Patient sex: M
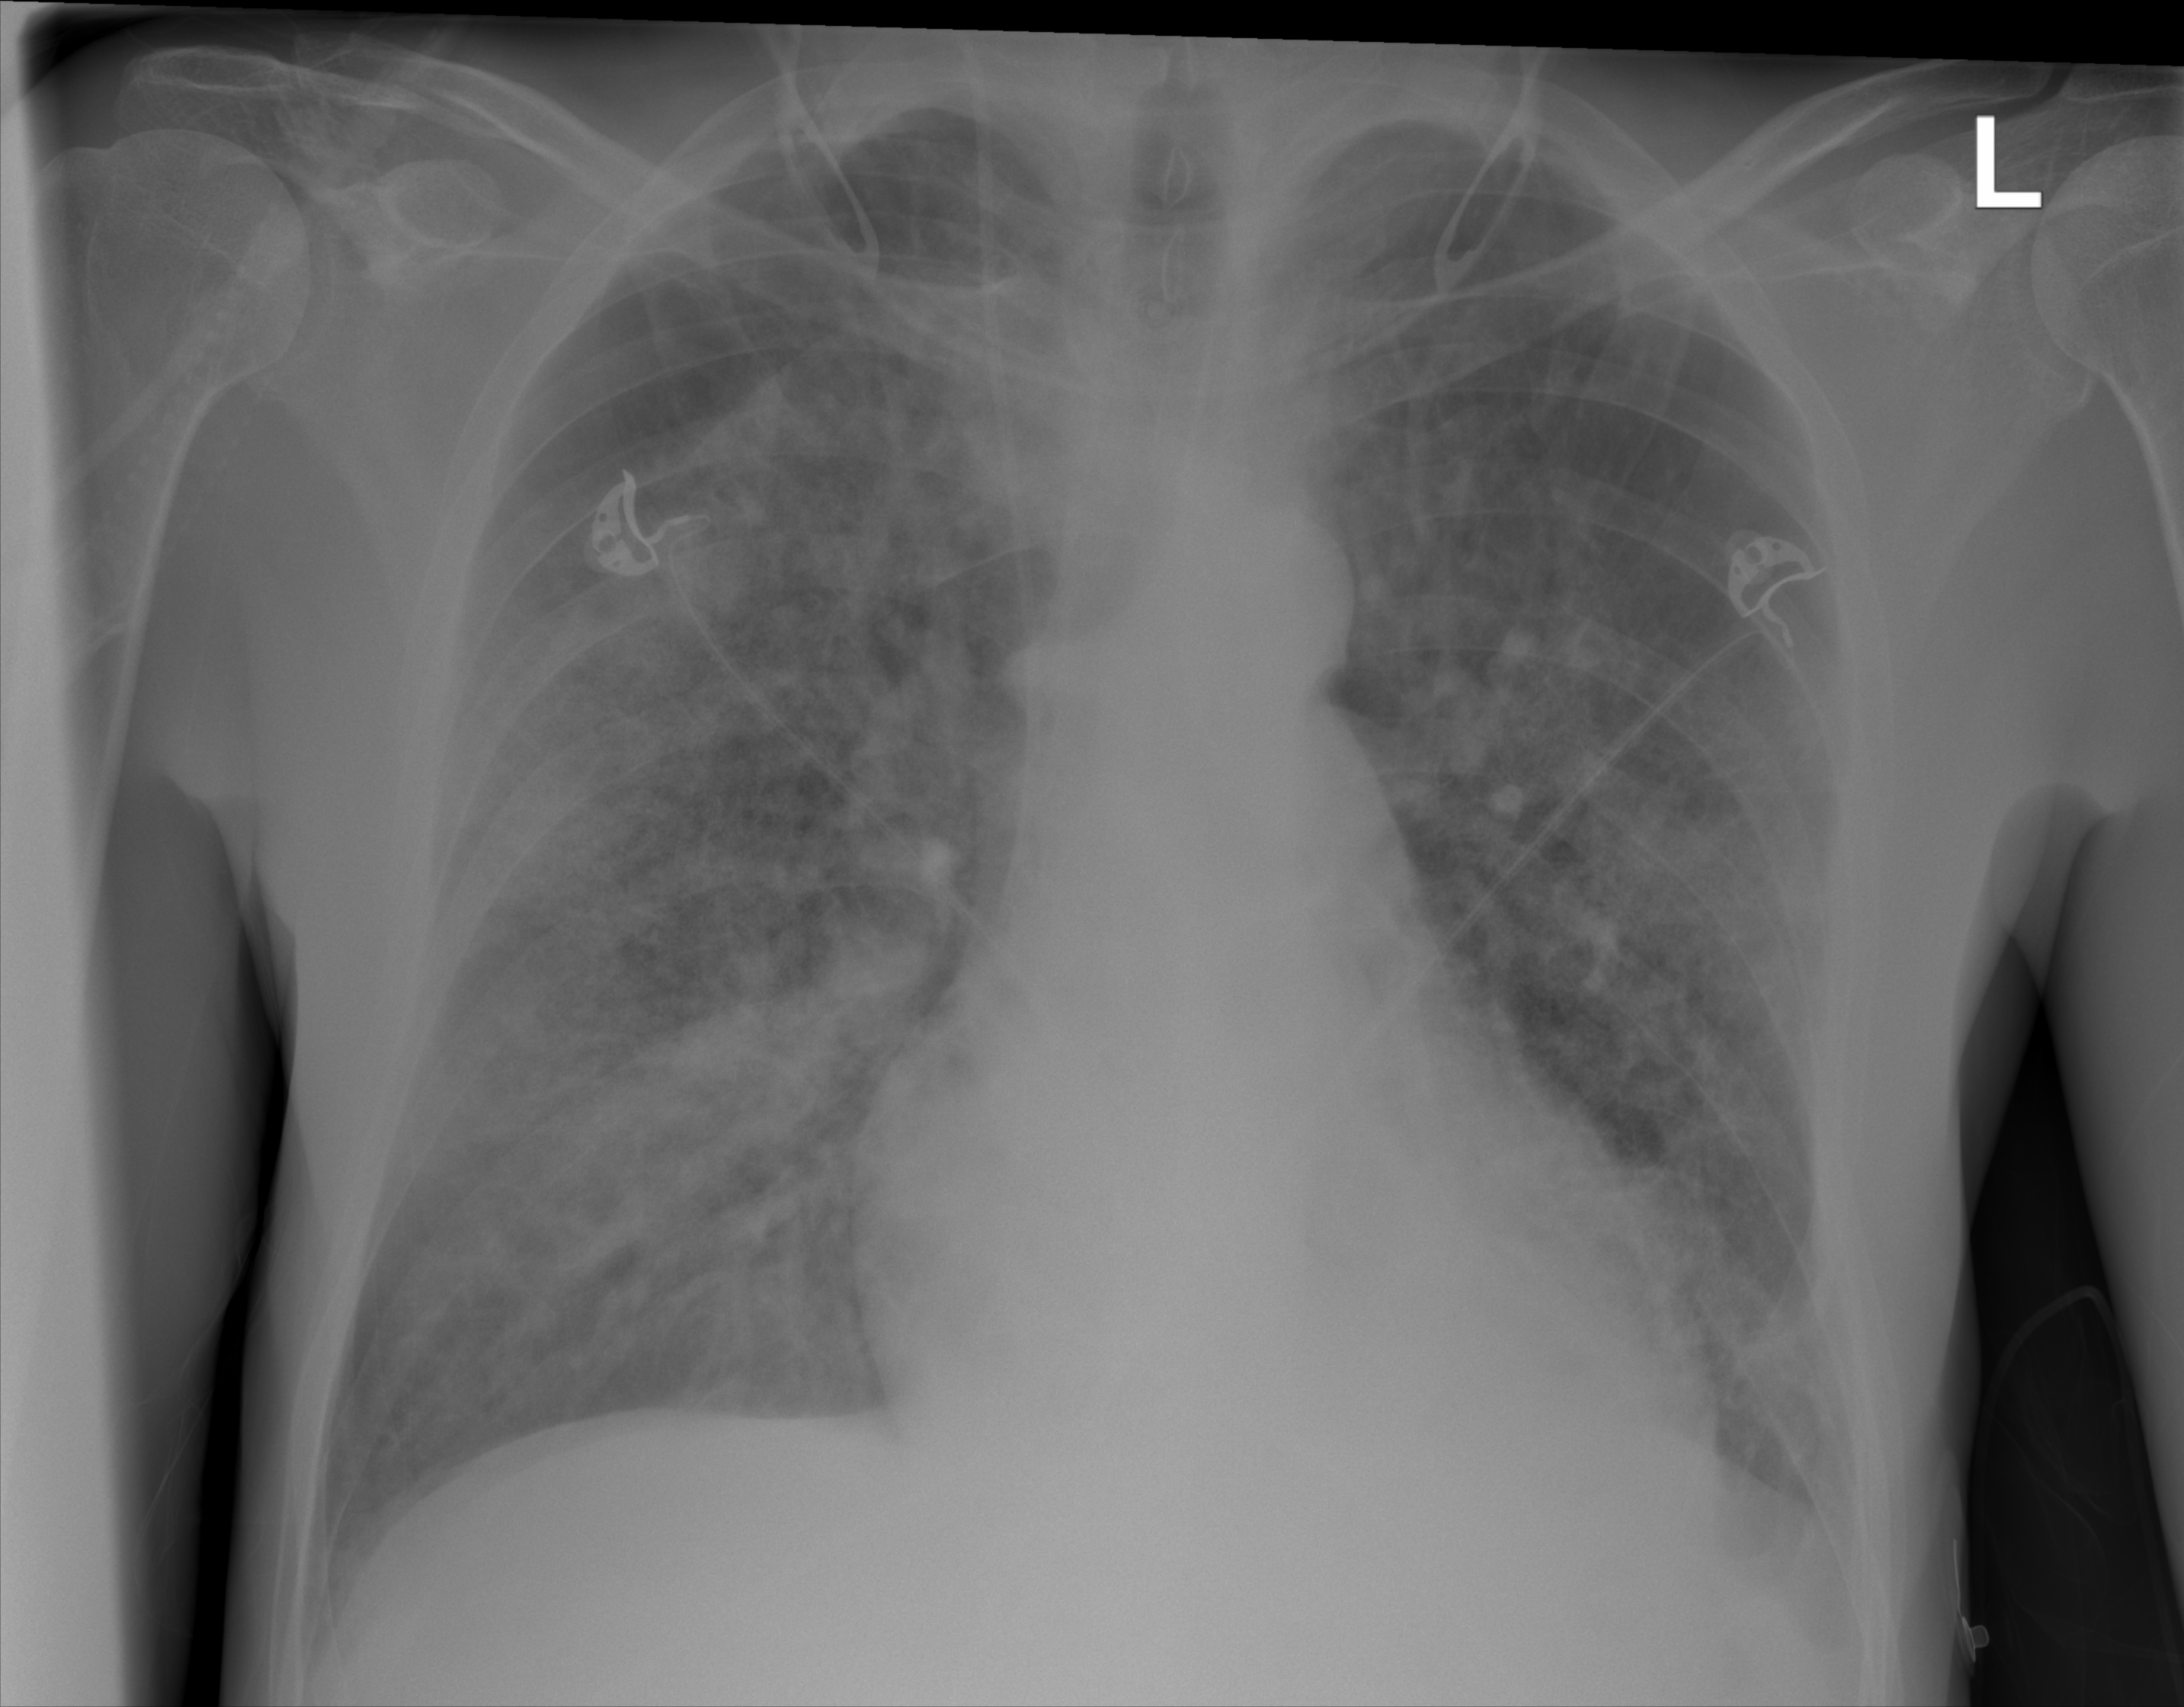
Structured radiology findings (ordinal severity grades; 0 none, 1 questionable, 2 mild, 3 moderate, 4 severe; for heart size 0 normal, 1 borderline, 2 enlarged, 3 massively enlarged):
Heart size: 0
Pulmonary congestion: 0
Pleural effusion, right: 1
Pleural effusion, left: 2
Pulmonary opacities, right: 3
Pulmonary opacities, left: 3
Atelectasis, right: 2
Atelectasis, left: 2